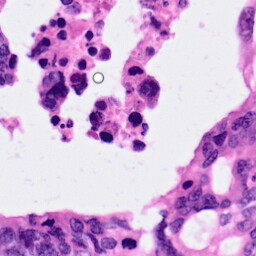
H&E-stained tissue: Pancreatic